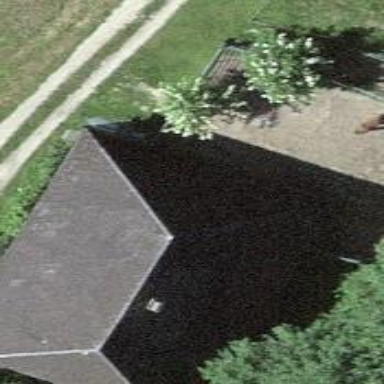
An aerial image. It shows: Farm building.